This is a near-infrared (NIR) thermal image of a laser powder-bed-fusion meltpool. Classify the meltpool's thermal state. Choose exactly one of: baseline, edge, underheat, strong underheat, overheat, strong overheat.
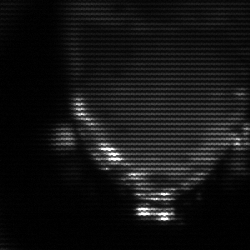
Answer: edge